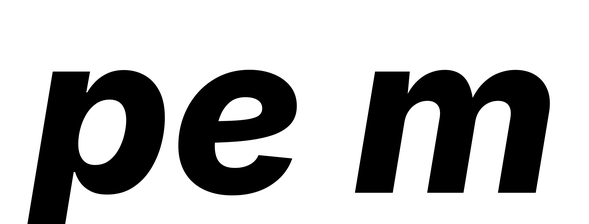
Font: Inter-Italic_ExtraBold_Italic